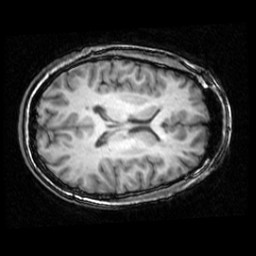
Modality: T1w
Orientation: axial
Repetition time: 0.008948 s
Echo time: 0.001784 s